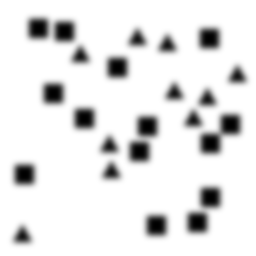
Squares: 14
Triangles: 10
Stars: 0
Total shapes: 24